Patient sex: M
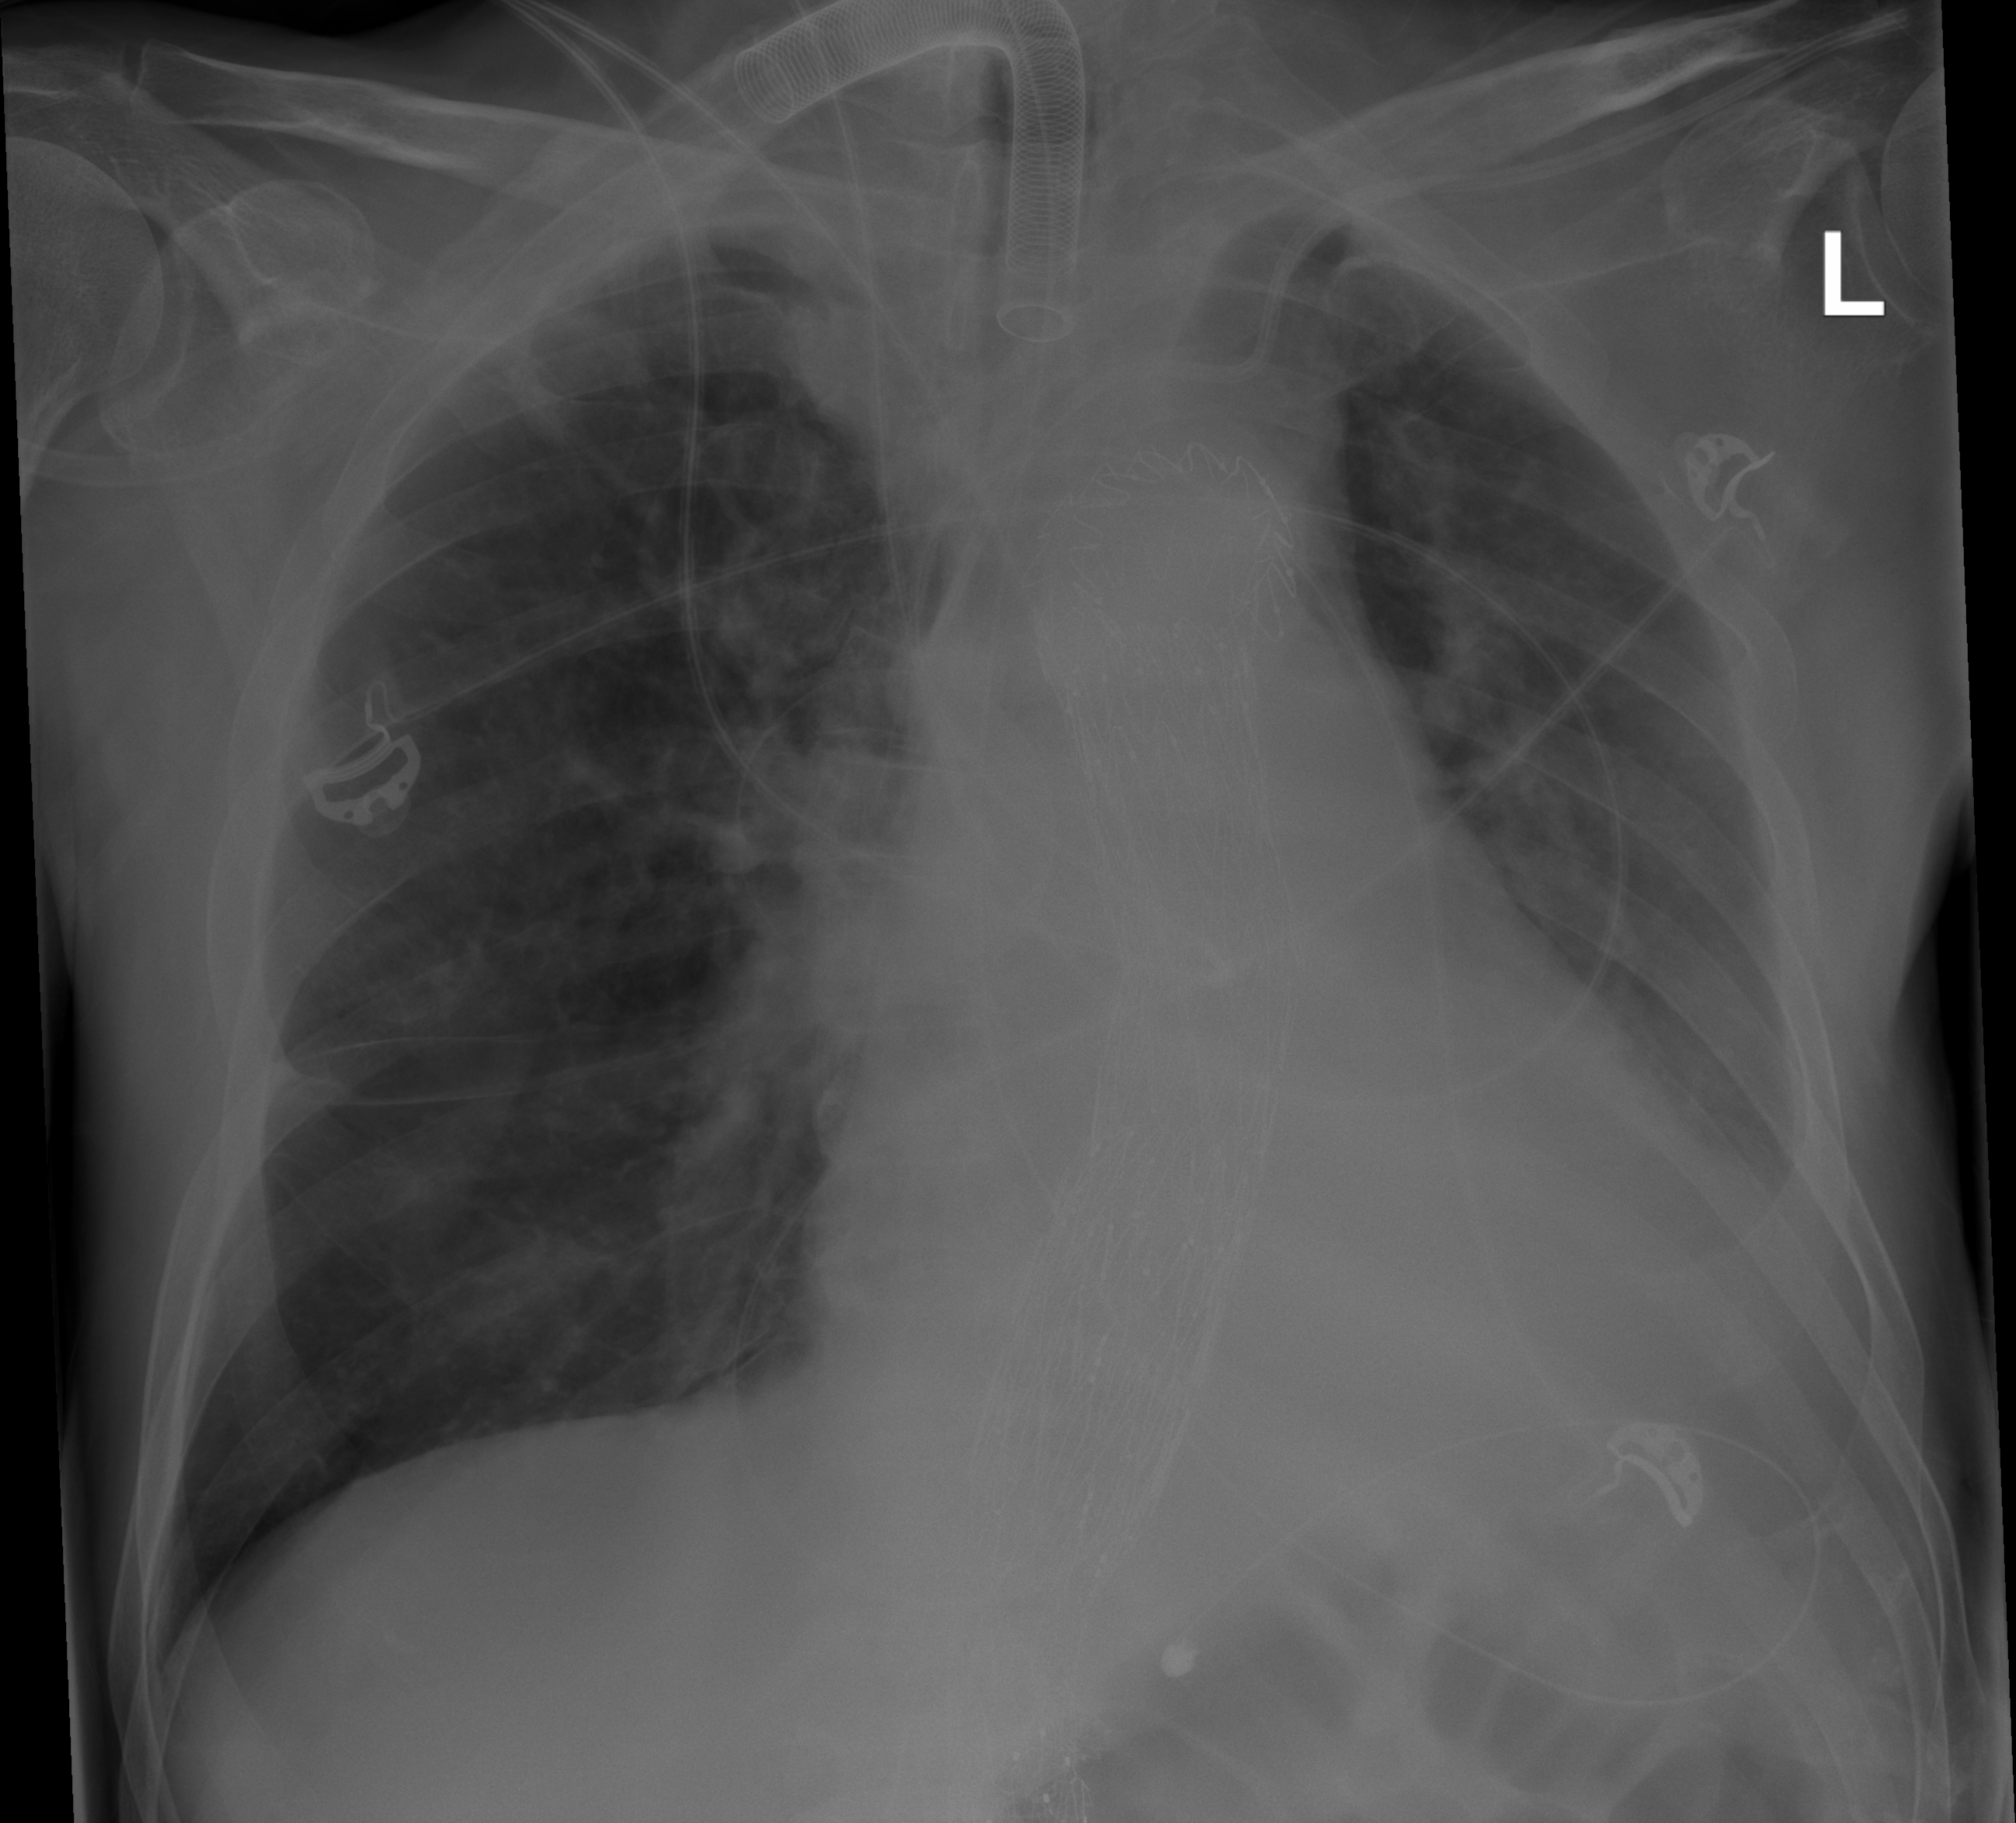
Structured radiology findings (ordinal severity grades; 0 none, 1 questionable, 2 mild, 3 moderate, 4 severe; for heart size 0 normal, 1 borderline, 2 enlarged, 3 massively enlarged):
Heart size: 2
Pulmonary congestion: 0
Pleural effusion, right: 0
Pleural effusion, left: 2
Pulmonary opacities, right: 0
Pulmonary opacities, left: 1
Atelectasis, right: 0
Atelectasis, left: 2